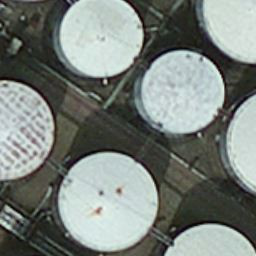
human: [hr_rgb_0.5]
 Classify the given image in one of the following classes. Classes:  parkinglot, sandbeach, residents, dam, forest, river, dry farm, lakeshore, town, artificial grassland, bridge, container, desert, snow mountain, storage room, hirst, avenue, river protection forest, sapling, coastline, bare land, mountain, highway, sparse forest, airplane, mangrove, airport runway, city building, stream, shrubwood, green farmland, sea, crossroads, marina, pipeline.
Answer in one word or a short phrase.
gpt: storage room